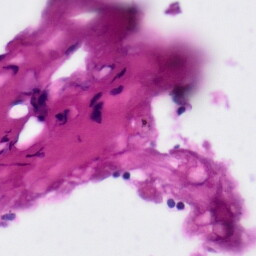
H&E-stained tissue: Tonsil